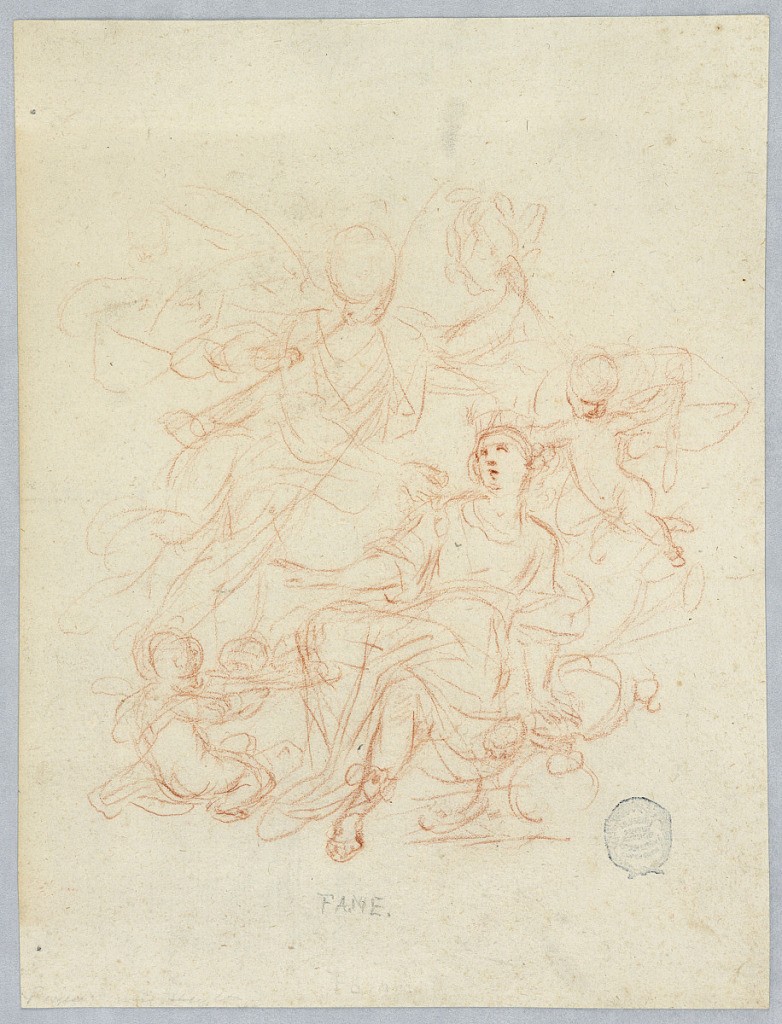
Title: Figure Crowned by Angel with Putti
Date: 1600–1800
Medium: Red chalk on paper
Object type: Drawing
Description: Seated, crowned figure surrounding by angel and two winged putti.